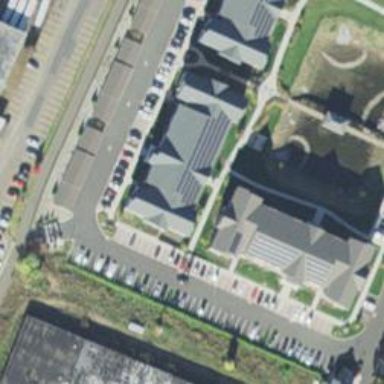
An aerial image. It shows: View of apartment building.